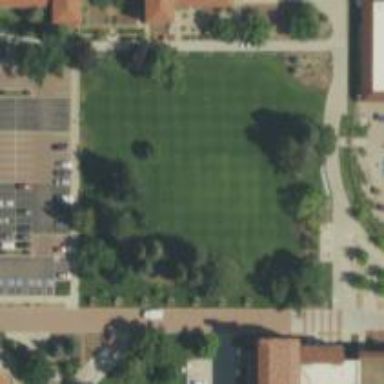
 now repurposed for student recreational activities."